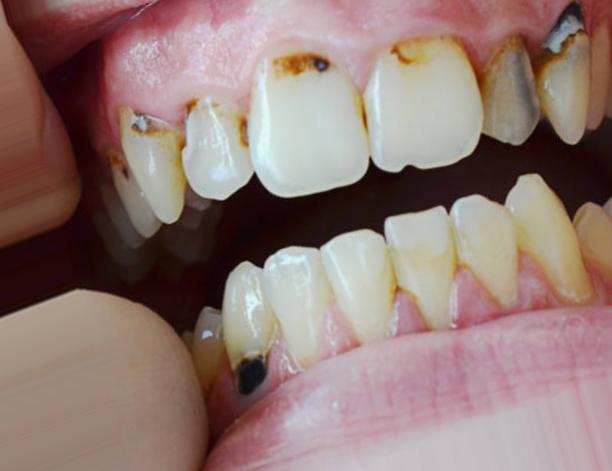
Condition: Caries